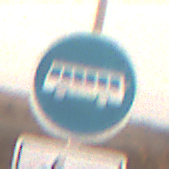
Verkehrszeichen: Busssonderstreifen
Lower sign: EinspurigeFahrzeugeFrei2
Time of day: SunriseSunset
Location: Outdoor (Nature)
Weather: PartlyCloudy
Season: NotSpecified
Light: Natural